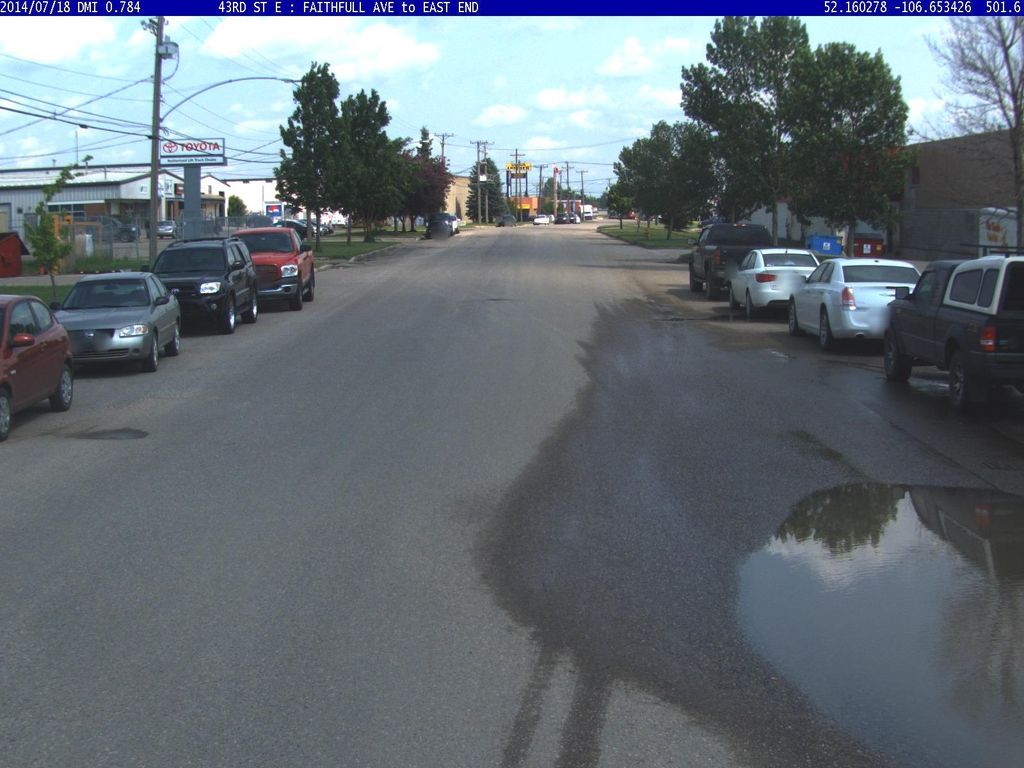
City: saskatoon